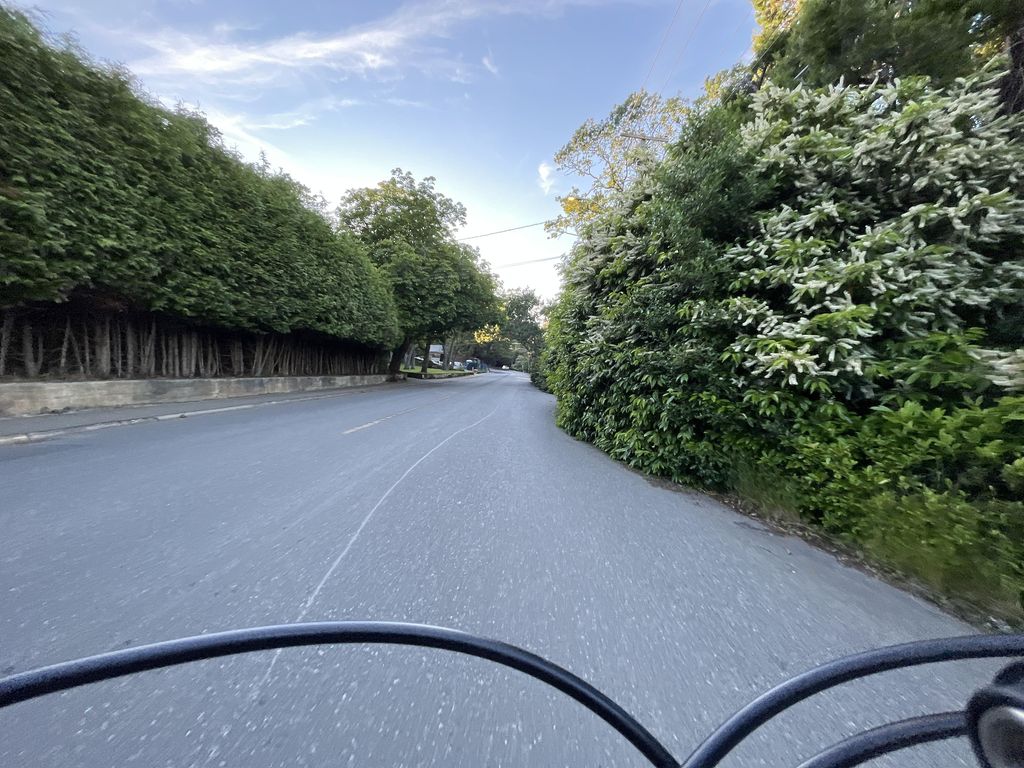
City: victoria